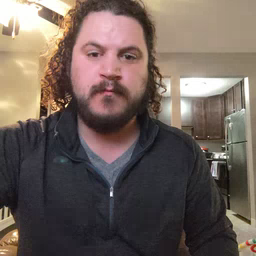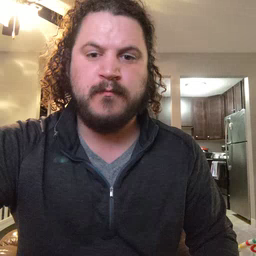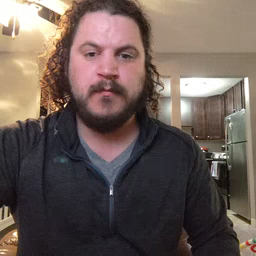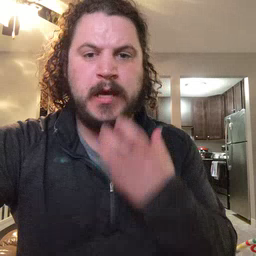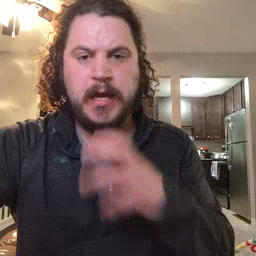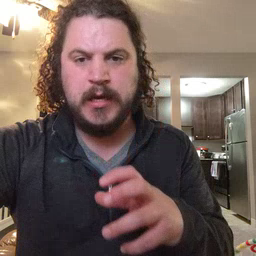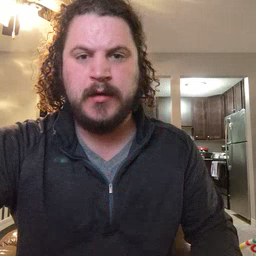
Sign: hot